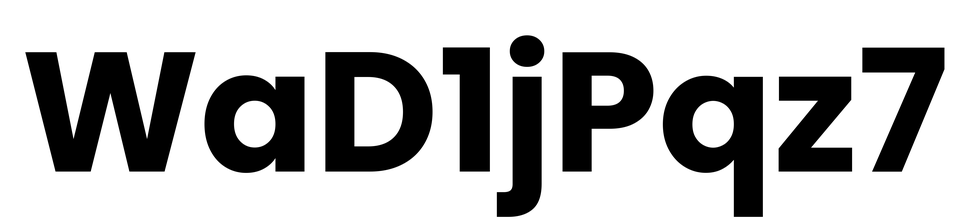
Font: Poppins-Bold